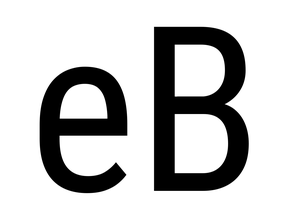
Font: Roboto_Condensed_Regular